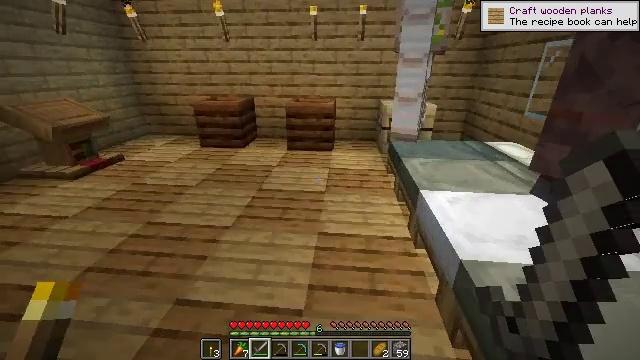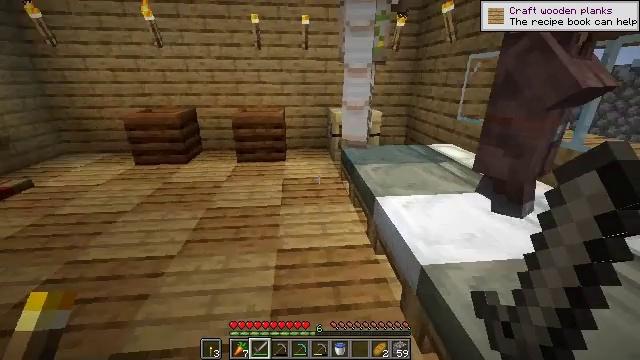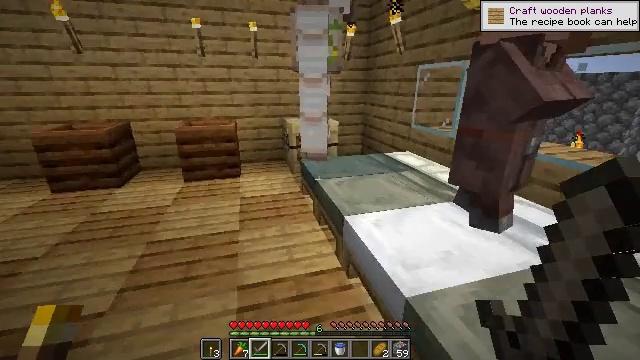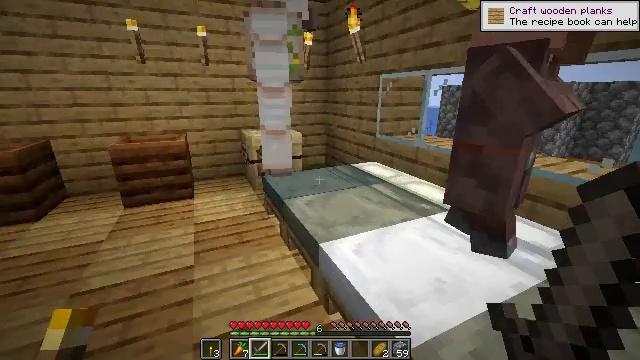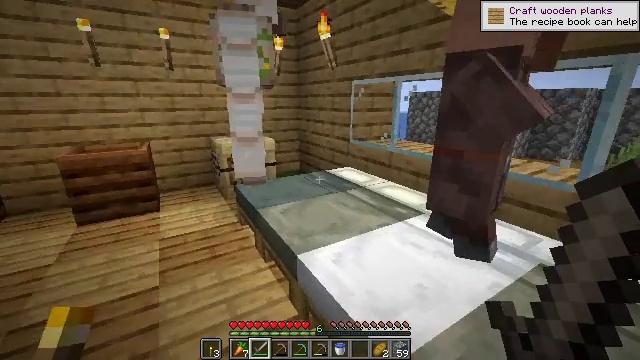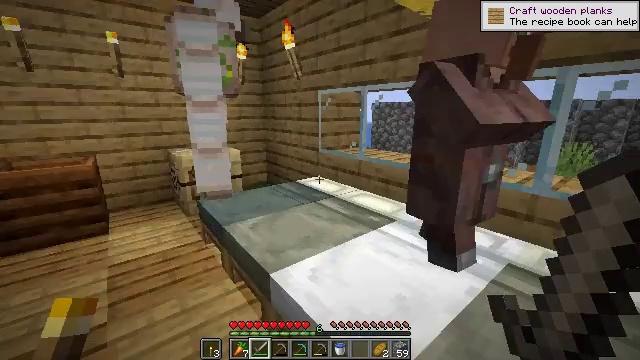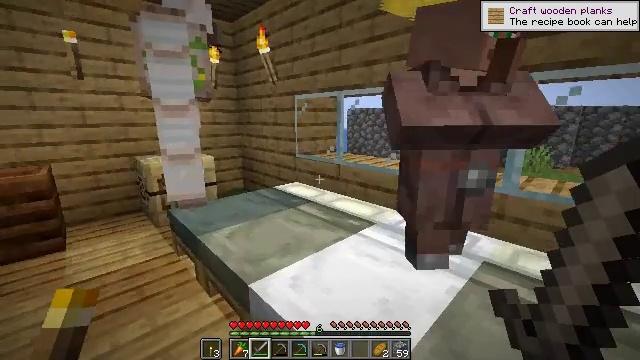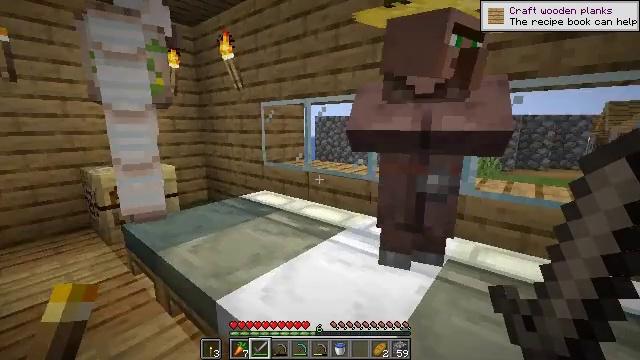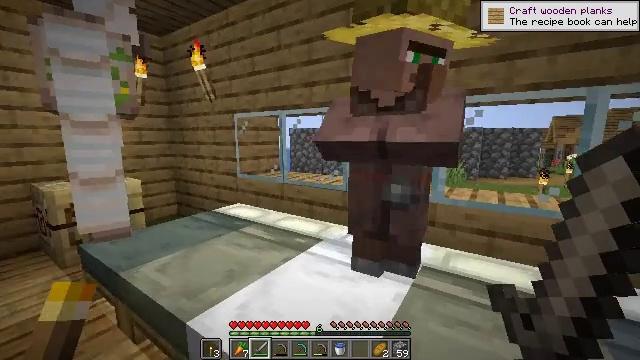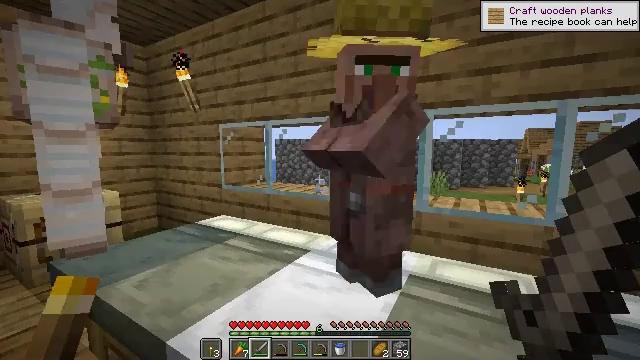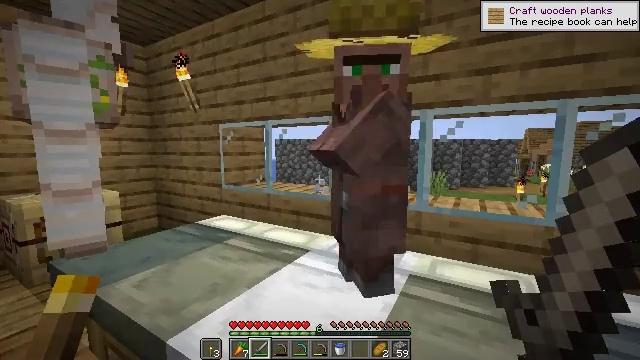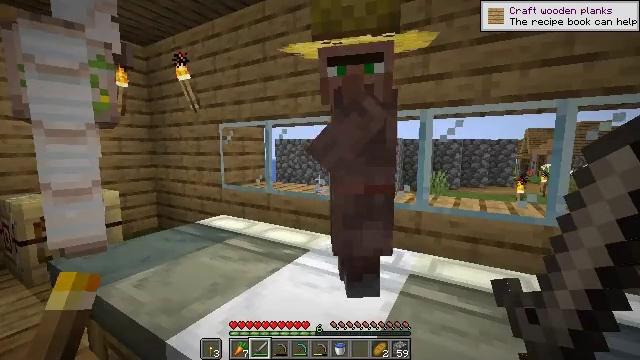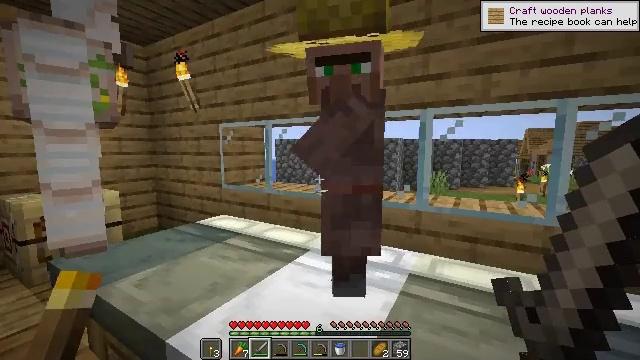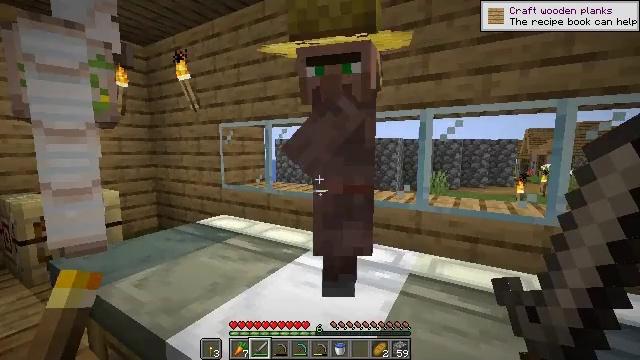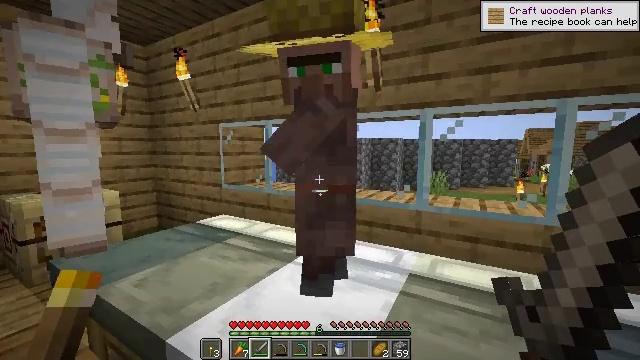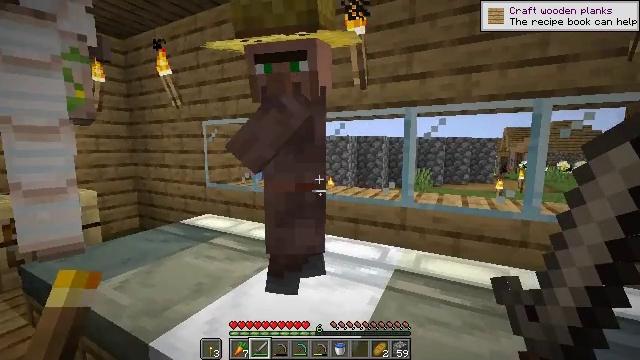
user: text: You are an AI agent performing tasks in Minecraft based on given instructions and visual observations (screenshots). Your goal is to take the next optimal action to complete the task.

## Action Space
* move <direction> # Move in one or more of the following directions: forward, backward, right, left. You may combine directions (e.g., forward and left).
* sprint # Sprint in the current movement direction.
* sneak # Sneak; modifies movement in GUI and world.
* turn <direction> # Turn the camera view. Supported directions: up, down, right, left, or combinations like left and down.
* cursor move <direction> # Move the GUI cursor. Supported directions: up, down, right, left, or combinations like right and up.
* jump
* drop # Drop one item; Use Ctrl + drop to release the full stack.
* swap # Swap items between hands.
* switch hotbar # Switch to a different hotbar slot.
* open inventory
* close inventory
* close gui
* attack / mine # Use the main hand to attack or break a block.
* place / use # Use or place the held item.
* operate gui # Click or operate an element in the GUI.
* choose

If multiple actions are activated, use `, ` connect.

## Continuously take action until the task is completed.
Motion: motion action
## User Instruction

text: Remove a bread from the inventory.
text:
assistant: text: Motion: move forward, turn right and up
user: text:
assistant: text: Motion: move forward, turn right and up
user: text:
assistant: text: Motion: move forward, turn right and up
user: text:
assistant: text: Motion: turn right and up
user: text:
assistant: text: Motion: turn right and up
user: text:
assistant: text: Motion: turn right and up
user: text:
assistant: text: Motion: turn right and up
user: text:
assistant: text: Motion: turn right and up
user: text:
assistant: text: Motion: turn right and up
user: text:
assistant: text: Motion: no_op
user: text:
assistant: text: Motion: no_op
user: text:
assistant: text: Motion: no_op
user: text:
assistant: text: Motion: no_op
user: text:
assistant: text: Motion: no_op
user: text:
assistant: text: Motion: turn right
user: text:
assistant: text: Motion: no_op
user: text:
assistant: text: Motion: no_op
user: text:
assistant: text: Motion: move forward
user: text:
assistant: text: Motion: move forward
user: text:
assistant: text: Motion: move forward, turn left
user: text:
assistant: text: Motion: move forward, turn left
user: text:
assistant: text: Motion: move forward, turn left
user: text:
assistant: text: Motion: move forward, turn left
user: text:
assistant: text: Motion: move forward, turn left
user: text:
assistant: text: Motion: move forward, turn left
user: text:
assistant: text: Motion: move forward, turn left
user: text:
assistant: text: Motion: turn left
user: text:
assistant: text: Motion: turn left
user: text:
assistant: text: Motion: turn left
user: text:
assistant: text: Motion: turn left